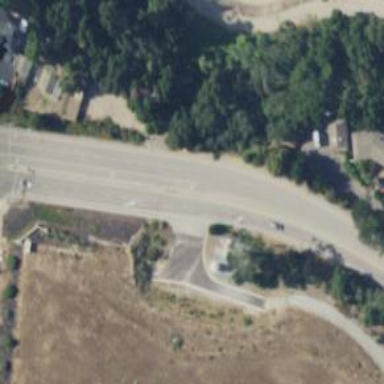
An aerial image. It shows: Primary highway with cycle track.